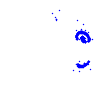
Particle: electron